Aerial crown-view tile of a tropical tree (Barro Colorado Island, Panama), acquired 20250317:
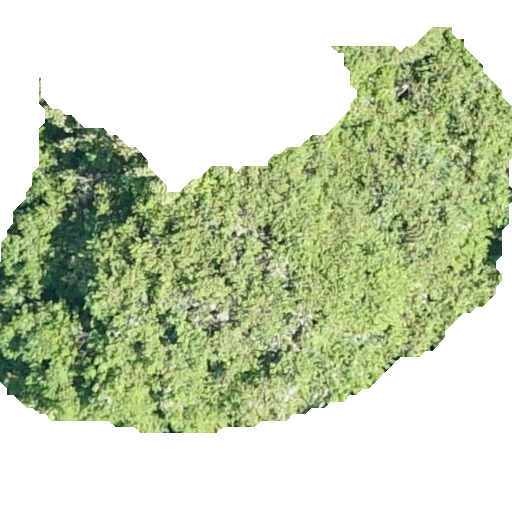
Species: Sloanea terniflora
GBIF accepted scientific name: Sloanea terniflora
Crown area: 206.425 m²